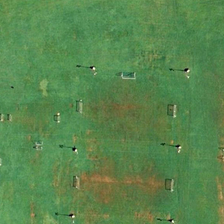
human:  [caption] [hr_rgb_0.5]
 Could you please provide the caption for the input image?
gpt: several green trees are near a piece of green meadow .

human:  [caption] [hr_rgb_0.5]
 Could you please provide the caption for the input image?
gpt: several green trees are near a piece of green meadow .

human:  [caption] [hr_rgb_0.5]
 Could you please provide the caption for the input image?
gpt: several green trees are near a piece of green meadow .

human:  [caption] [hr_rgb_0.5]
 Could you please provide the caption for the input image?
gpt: several green trees are near a piece of green meadow .

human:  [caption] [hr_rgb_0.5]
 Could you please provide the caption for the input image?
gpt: several green trees are near a piece of green meadow .